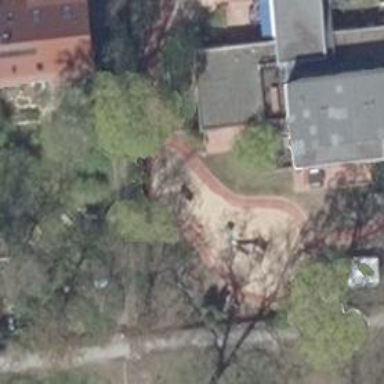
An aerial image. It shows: Playground featuring slide.